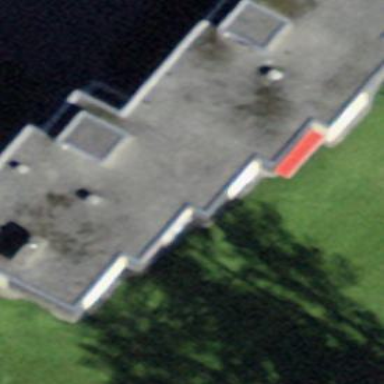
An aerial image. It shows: Building with flat roof.